Aerial crown-view tile of a tropical tree (Barro Colorado Island, Panama), acquired 20241014:
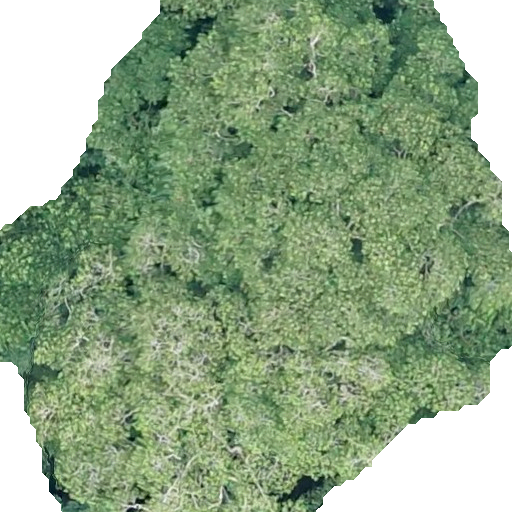
Species: Hura crepitans
GBIF accepted scientific name: Hura crepitans
Crown area: 379.29 m²